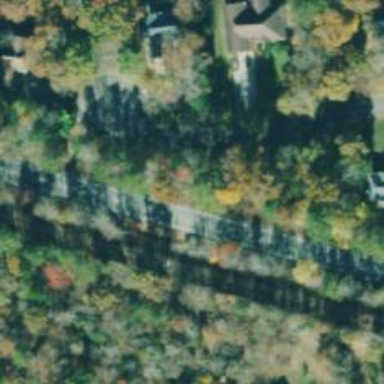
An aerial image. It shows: Residential road.